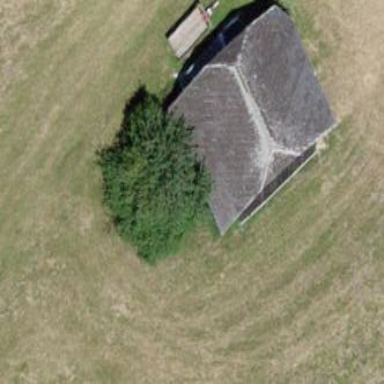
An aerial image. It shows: Rural barn.